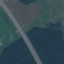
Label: Highway